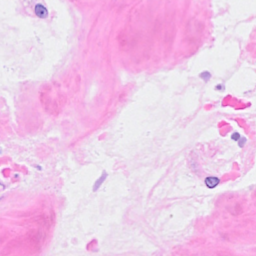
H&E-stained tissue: Breast